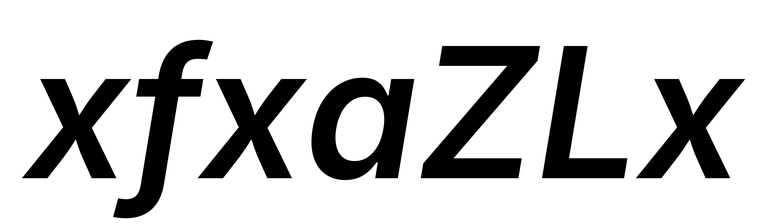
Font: Inter-Italic_SemiBold_Italic